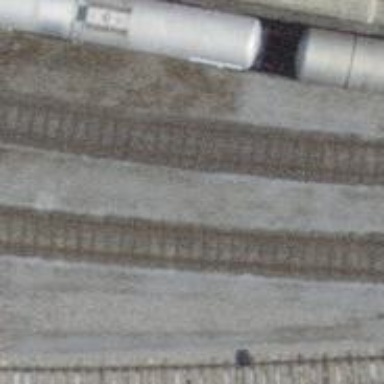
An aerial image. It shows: Single-track railway spur.